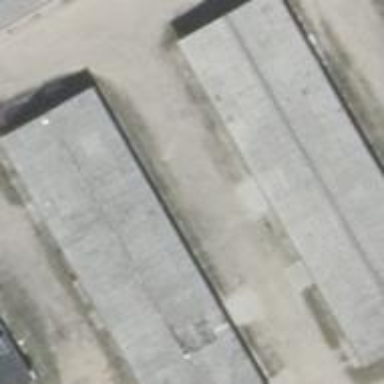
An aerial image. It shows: Group of garages.